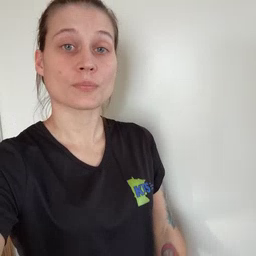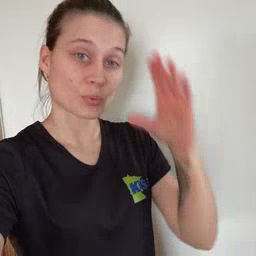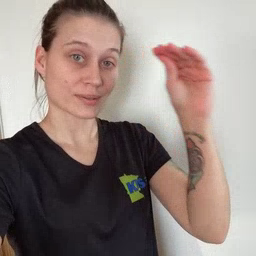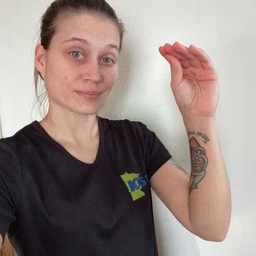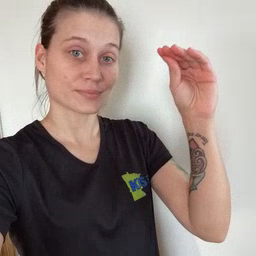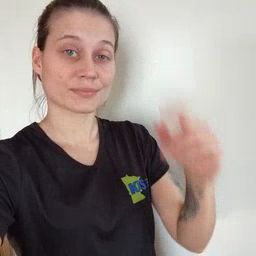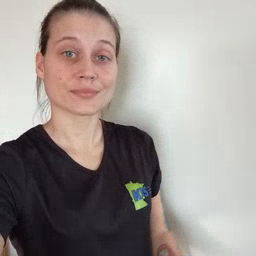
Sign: boy